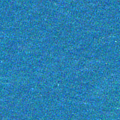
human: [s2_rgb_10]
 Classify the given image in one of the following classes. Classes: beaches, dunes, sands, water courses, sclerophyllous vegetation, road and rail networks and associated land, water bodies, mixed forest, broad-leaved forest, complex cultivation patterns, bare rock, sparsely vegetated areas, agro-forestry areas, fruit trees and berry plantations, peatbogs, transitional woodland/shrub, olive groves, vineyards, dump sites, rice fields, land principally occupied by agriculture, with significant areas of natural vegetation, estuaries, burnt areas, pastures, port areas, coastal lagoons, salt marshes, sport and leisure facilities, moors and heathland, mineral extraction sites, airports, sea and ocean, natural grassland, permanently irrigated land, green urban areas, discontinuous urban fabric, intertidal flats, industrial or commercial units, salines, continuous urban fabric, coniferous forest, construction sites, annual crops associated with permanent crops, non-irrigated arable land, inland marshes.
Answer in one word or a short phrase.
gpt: sea and ocean